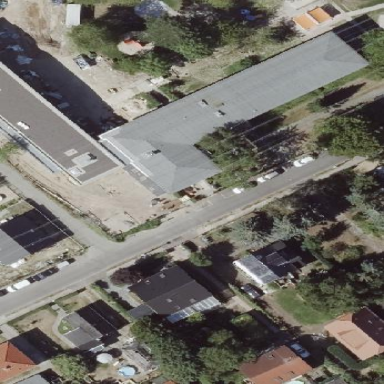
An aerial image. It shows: Kindergarten building.